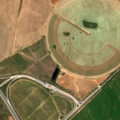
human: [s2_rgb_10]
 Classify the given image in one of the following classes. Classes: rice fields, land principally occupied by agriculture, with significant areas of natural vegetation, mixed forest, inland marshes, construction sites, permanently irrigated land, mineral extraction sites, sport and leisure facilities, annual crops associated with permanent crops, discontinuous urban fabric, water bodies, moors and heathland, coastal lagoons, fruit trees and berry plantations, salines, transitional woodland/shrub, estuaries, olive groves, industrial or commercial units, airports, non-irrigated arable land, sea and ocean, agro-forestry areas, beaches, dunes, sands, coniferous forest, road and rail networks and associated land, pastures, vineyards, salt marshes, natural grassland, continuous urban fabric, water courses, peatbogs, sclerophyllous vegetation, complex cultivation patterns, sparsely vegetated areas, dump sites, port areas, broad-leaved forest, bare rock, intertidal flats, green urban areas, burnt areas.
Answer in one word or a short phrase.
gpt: continuous urban fabric